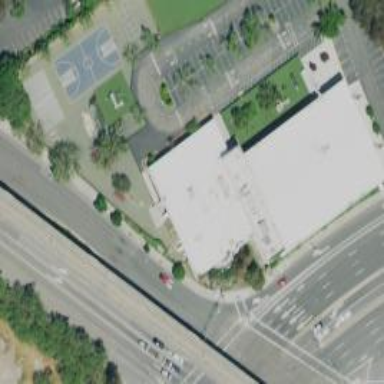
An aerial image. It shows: Schoolyard with asphalt surface.